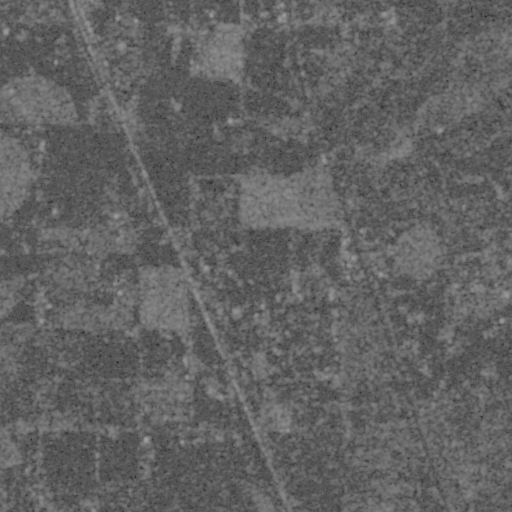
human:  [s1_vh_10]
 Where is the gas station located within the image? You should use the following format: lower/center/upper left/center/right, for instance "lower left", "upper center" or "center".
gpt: The gas station is located in the upper center of the image.
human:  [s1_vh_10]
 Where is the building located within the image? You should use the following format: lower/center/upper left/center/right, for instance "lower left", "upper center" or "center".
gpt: The building is located in the upper center of the image.
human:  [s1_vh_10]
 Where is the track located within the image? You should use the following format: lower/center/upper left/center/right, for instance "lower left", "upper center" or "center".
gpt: There is no track in the image.

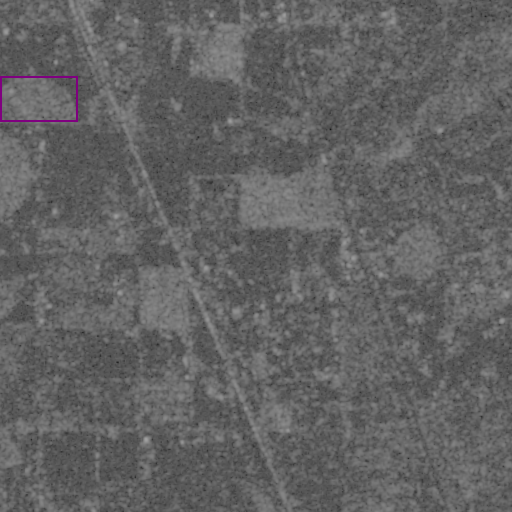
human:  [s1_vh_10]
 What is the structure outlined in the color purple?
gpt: The structure outlined in purple is a crop field.
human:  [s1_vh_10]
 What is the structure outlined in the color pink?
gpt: There is no pink outline.